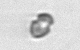
Label: Heterocapsa_rotundata